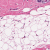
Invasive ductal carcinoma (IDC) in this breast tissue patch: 0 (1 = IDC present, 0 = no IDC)